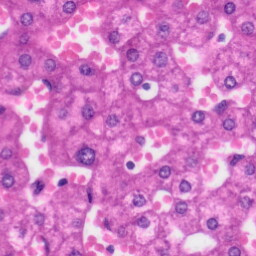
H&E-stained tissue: Liver